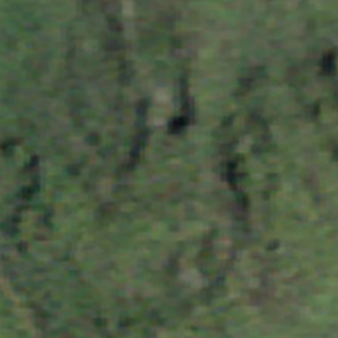
Label: other